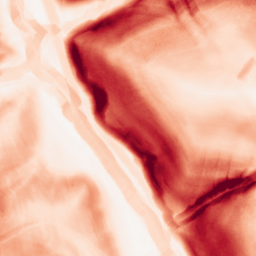
Category: morphological
Decomposition family: morphological_gradient
Decomposition parameters: size: 7
shape: diamond
Upsampling method: sinc_blackman
Upsampling parameters: scale: 2
kernel_size: 8
Upsampling scale: 2